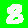
Digit: 8